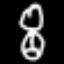
Label: hourglass